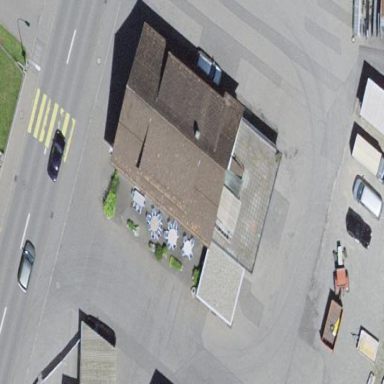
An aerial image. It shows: Retail building with gabled roof.